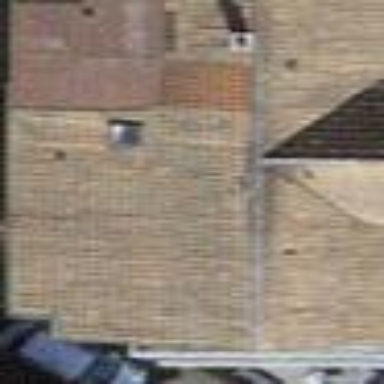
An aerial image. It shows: Detached building with gabled roof.